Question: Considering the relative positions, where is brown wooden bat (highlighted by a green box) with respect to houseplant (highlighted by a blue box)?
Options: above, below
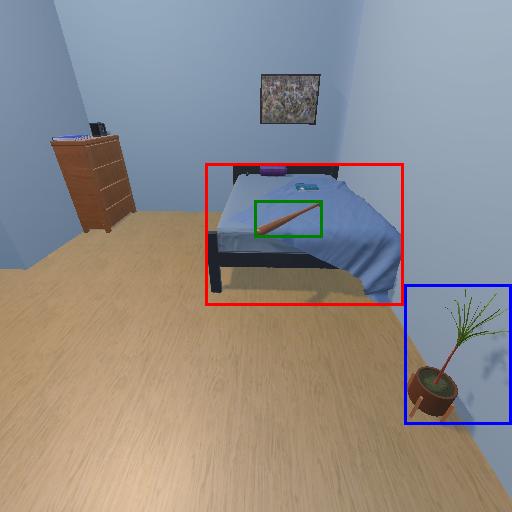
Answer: above